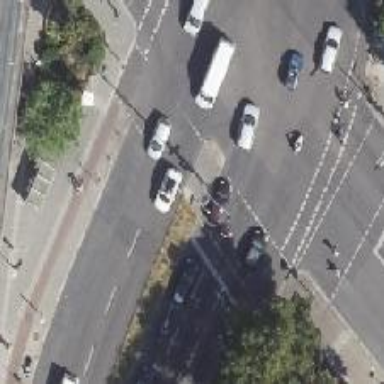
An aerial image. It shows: Road crossing with traffic signals.